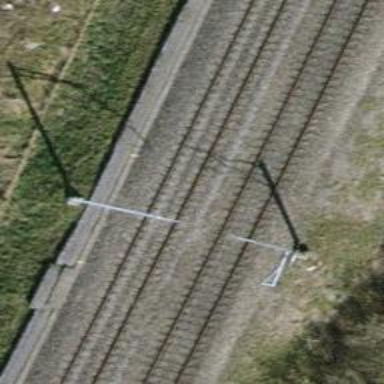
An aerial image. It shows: Single railway track with electrification through contact line.